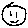
Label: smiley face